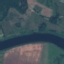
Land use / land cover class: River